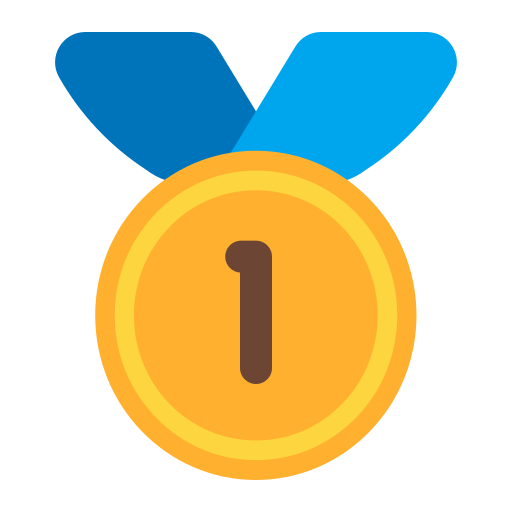
1st place medal flat